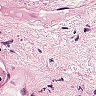
Metastatic tissue present: no